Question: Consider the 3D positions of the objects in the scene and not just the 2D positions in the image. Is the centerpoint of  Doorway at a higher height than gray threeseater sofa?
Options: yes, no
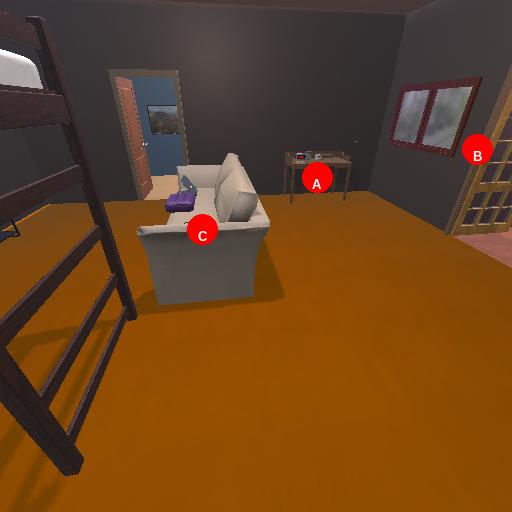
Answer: yes